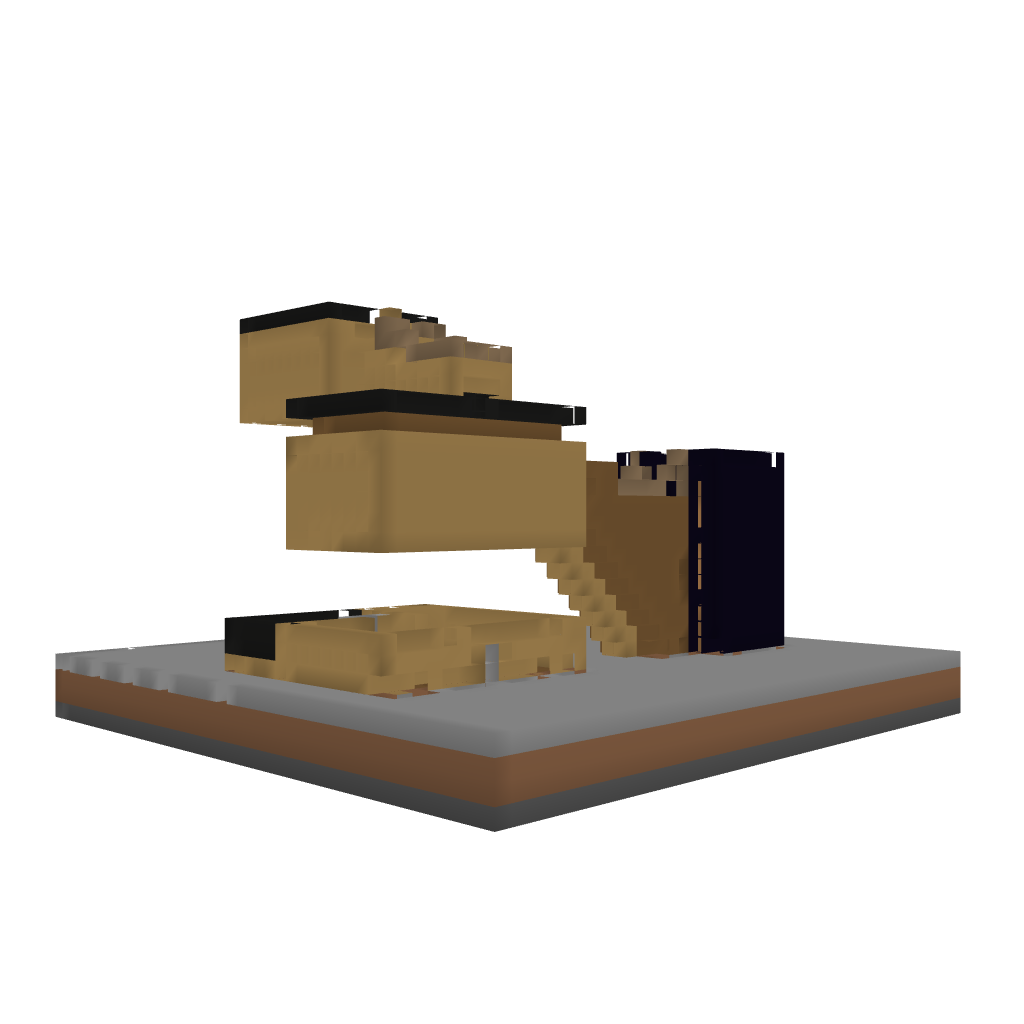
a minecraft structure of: Sky Lab